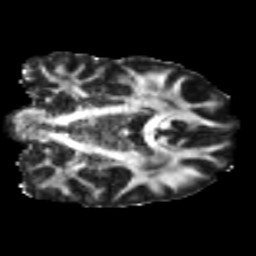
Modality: FA
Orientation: coronal
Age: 46
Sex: male
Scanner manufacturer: siemens
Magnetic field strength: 3 T
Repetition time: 5 s
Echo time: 0.092 s